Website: bh-photo
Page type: billing-address
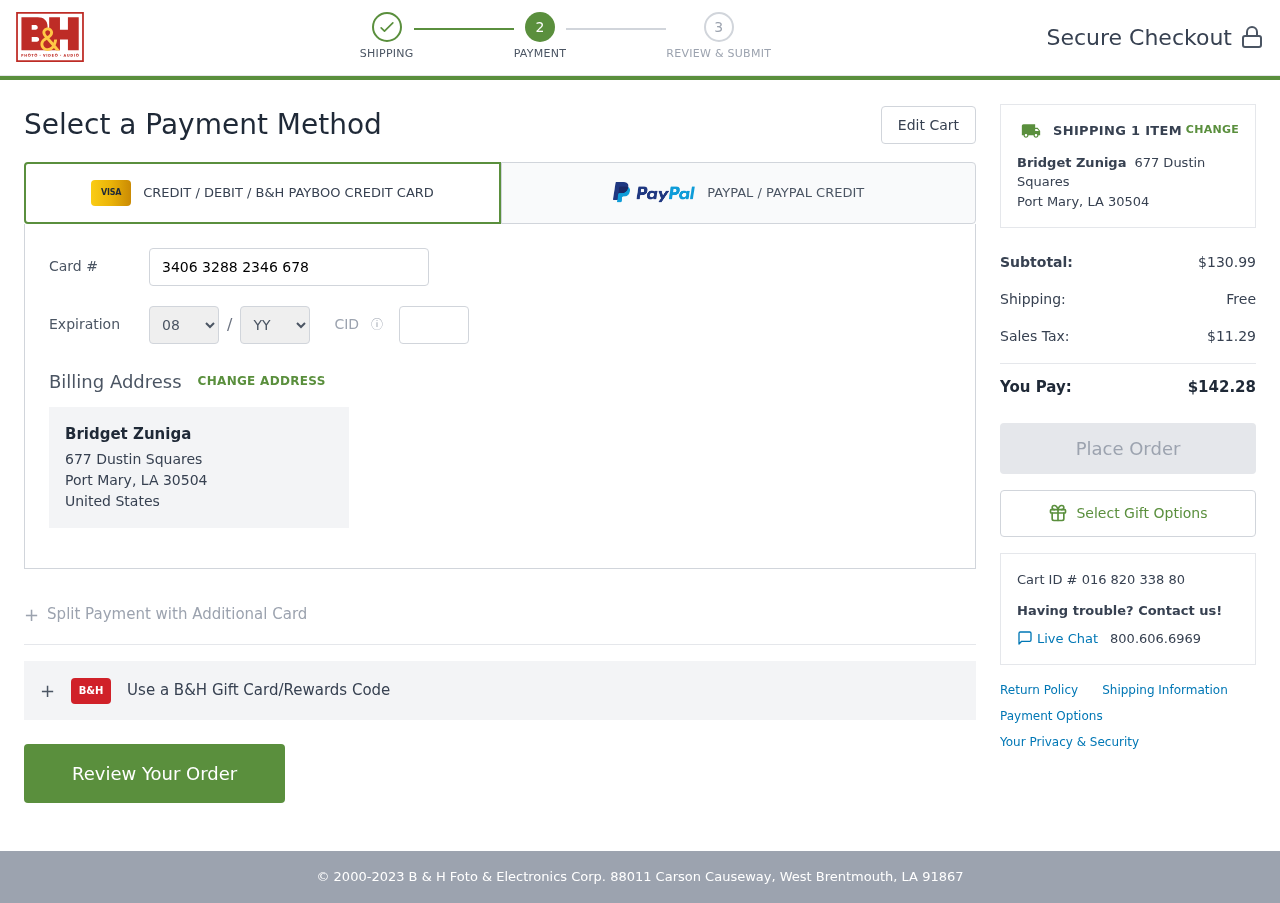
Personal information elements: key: PII_CARD_CVV
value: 9451
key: PII_CARD_EXPIRY_MONTH
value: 08
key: PII_CARD_EXPIRY_YEAR
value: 27
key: PII_CARD_NUMBER
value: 3406 3288 2346 678
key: PII_CITY_STATE_ZIP
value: Port Mary, LA 30504
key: PII_COUNTRY
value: United States
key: PII_FULLNAME
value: Bridget Zuniga
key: PII_STREET
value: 677 Dustin Squares
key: PII_FULLNAME2
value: Bridget Zuniga
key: PII_CITY
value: Port Mary
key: PII_STATE_ABBR
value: LA
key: PII_POSTCODE
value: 30504
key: PII_POSTCODE_FULL
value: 30504
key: PII_CITY_STATE
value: Port Mary, LA
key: PII_POSTCODE_NUMERIC
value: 30504
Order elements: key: ORDER_NUM_ITEMS
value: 1
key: ORDER_SUBTOTAL
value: $130.99
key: ORDER_SHIPPING_COST
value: Free
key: ORDER_TAX
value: $11.29
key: ORDER_TOTAL
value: $142.28
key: ORDER_ID
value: Cart ID # 016 820 338 80